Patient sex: M
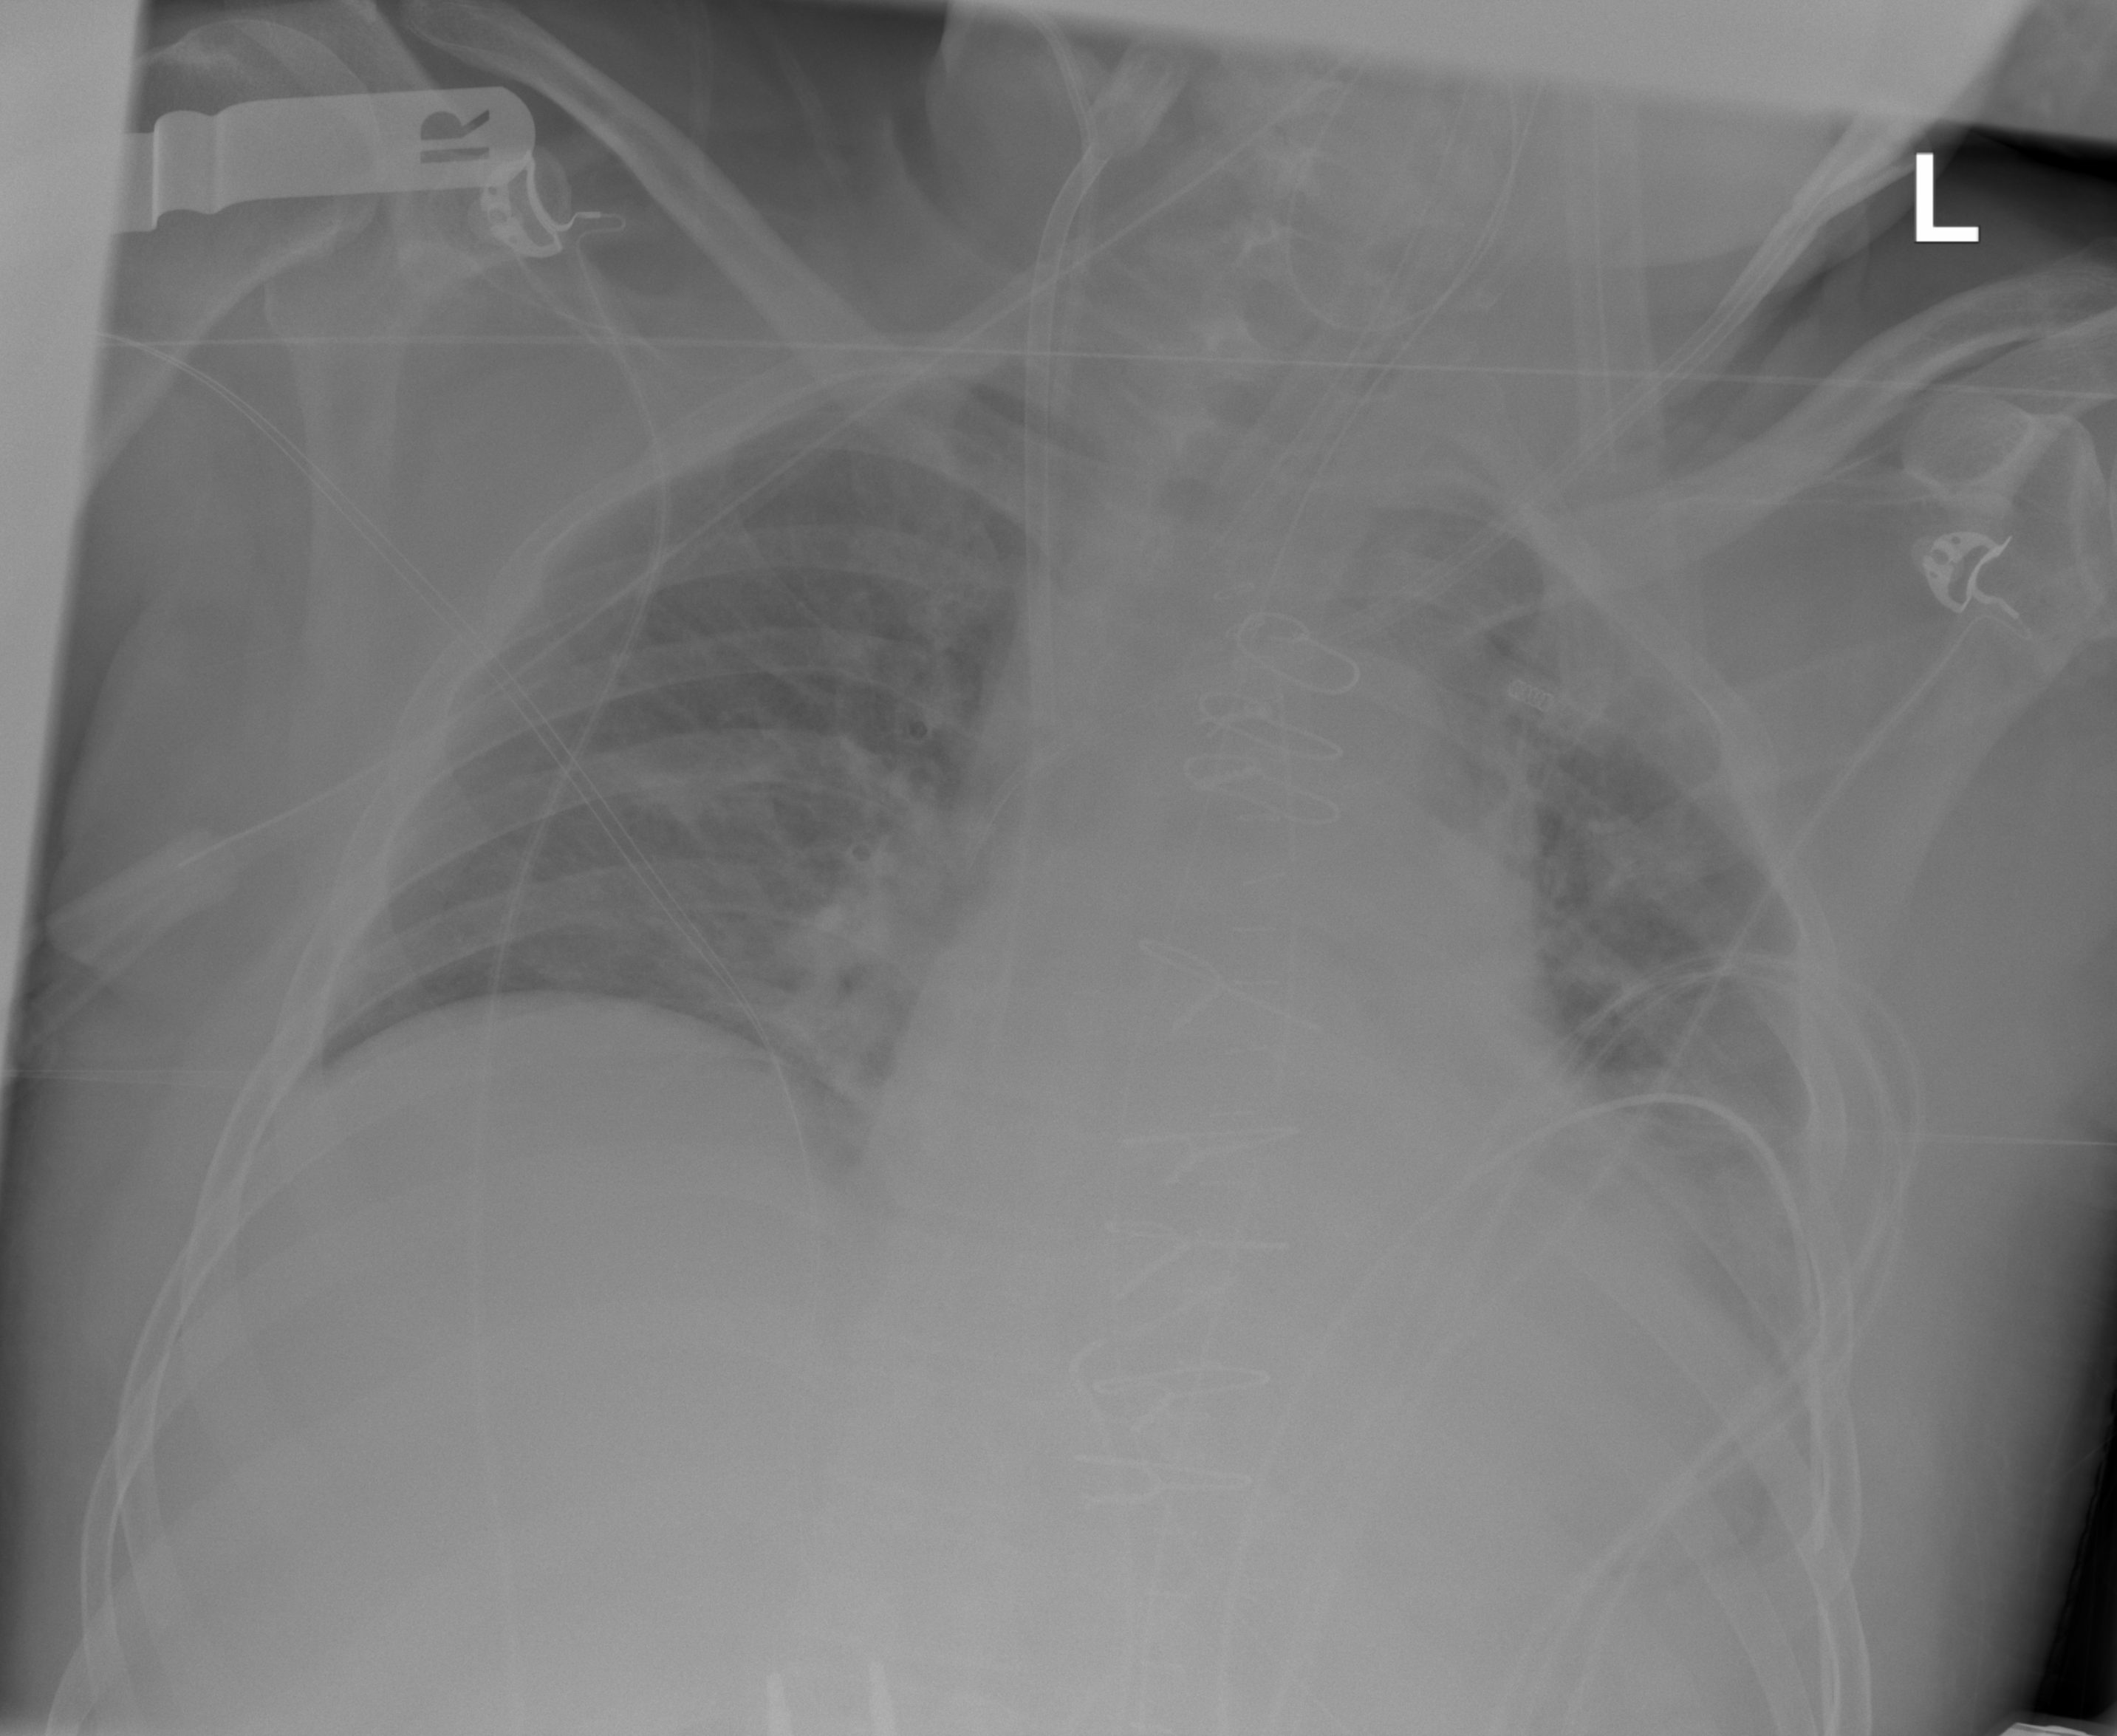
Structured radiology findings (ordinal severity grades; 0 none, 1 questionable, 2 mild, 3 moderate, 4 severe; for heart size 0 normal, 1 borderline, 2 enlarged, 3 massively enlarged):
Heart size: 2
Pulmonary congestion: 1
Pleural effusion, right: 0
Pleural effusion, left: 2
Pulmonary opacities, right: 0
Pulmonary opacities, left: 0
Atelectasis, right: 2
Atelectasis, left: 2